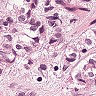
Metastatic tissue present: yes